Interaction volume radius: 10 \u00c5
Interaction volume height: 15 \u00c5
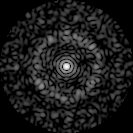
Disorder parameter: 0.8039